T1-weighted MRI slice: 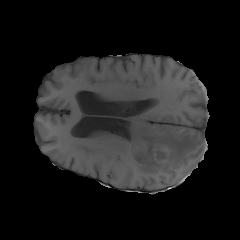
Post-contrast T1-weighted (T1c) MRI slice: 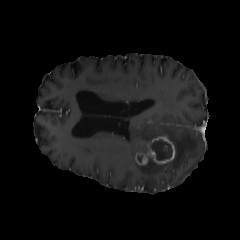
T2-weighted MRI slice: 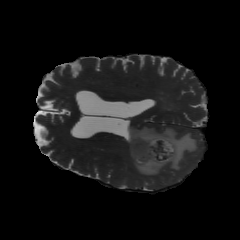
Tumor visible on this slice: yes